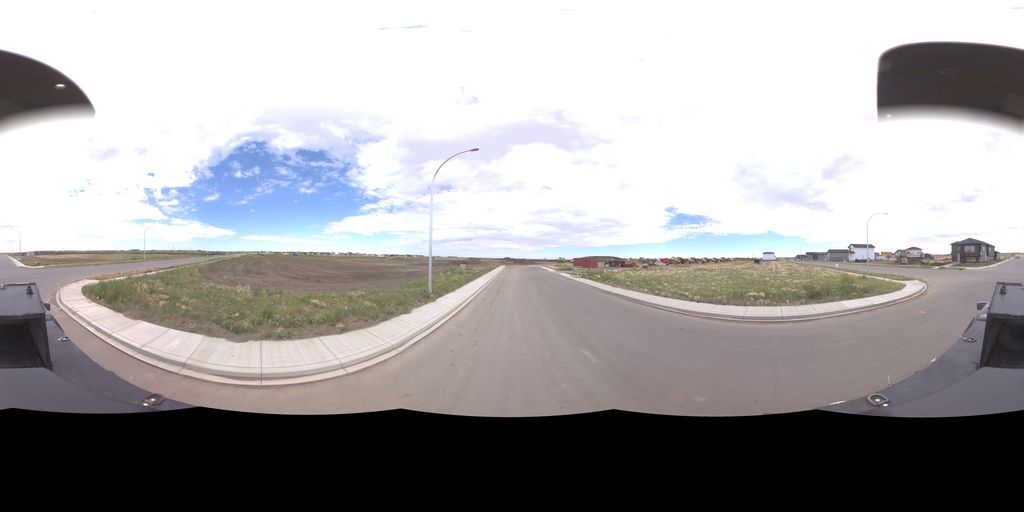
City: saskatoon